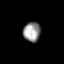
Tissue: lung
Cell type: Others
Senescence score: 0.2292
Nuclear area (px): 339
Mean DAPI intensity: 146.378